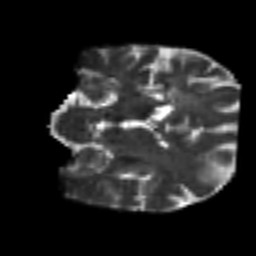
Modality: T2w
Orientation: coronal
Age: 56
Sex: male
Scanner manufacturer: siemens
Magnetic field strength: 3 T
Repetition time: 7.3 s
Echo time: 0.087 s